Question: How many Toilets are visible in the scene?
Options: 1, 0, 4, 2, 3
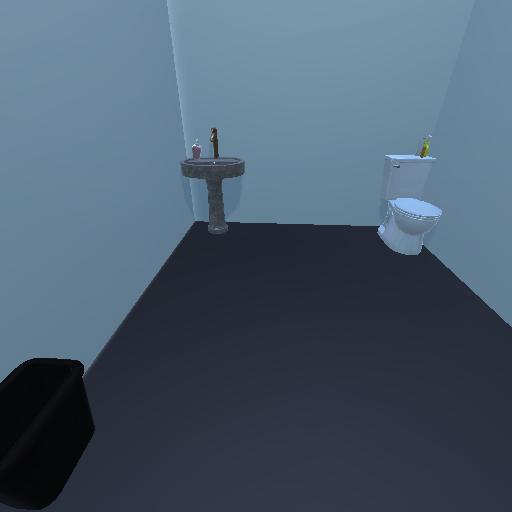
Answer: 1